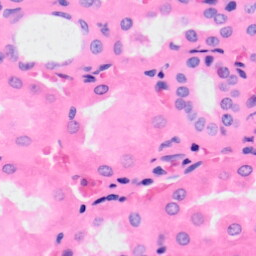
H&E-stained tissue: Kidney